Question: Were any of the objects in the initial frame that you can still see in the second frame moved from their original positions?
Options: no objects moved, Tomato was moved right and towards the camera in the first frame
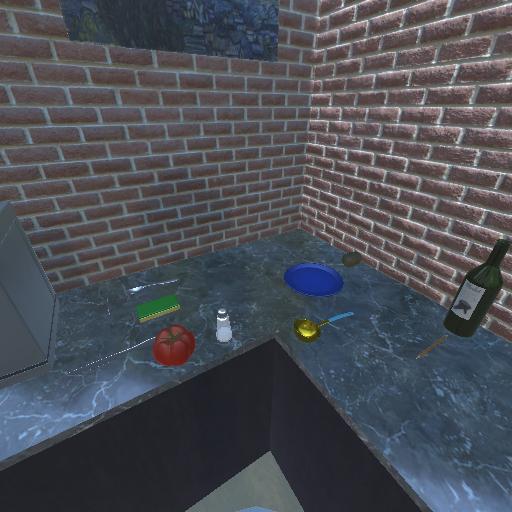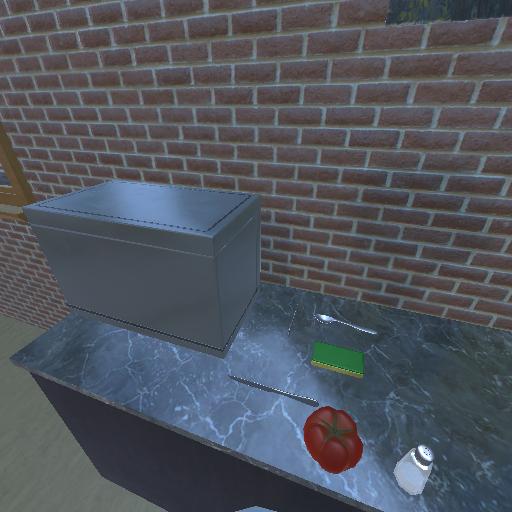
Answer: no objects moved